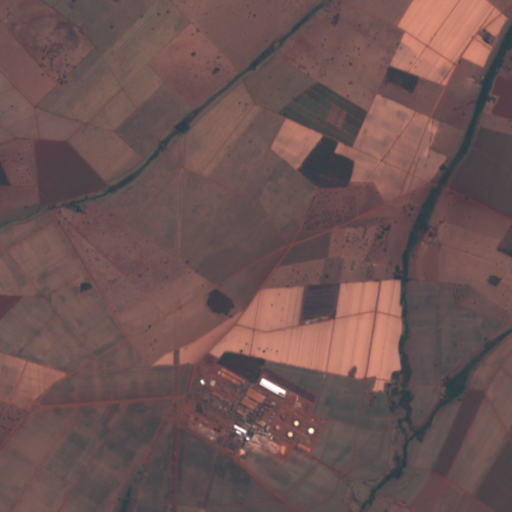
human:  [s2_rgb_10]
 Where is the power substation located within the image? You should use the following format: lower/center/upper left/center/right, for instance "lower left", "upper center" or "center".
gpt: The power substation is located in the lower center of the image.
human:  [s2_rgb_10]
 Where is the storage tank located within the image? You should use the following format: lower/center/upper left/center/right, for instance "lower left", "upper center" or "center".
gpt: The storage tank is located in the lower center of the image.
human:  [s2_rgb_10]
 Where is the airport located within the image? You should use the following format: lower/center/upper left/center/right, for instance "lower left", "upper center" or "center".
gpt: There is no airport in the image.